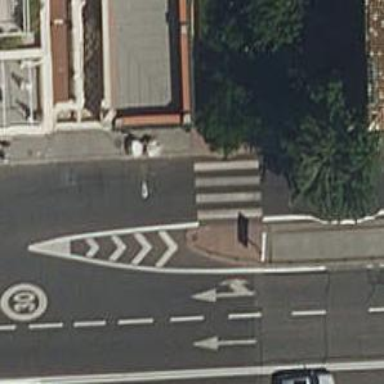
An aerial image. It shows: Kerb serving as barrier.